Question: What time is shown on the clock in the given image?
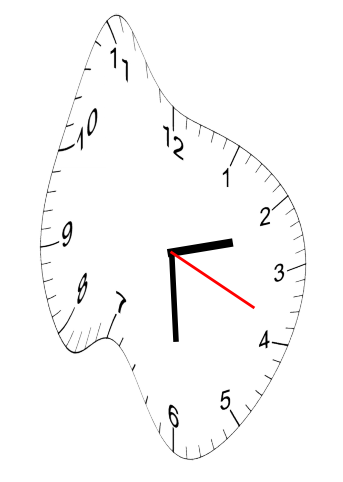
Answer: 02:29:19